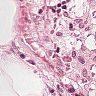
Metastatic tissue present: no